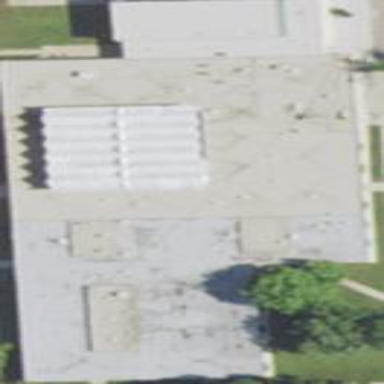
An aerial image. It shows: School building.